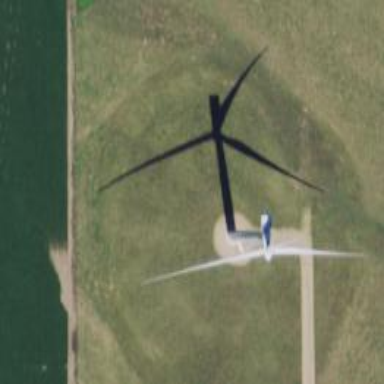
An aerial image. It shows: Wind generator in the form of horizontal axis wind turbine.